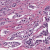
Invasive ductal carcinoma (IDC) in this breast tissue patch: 1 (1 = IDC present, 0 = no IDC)